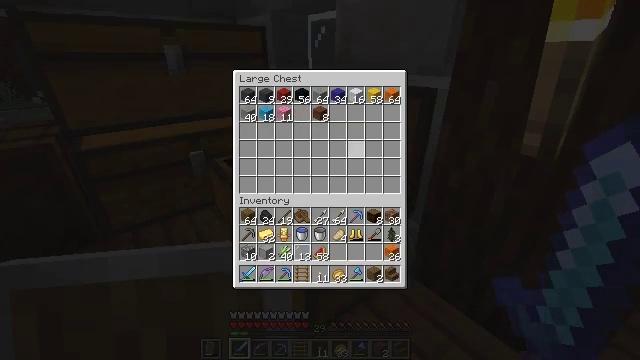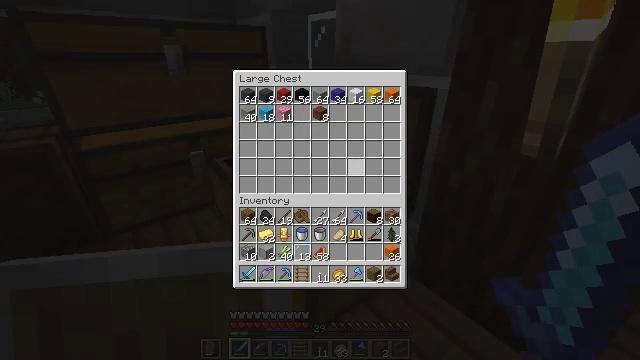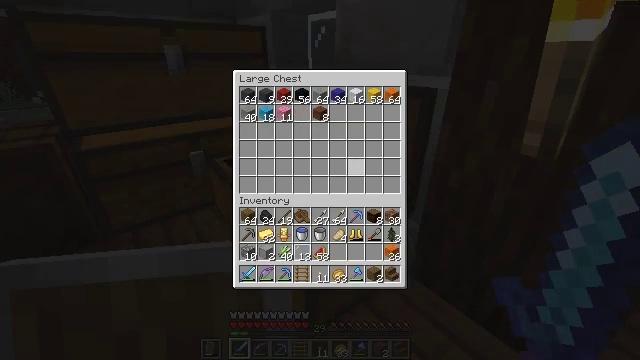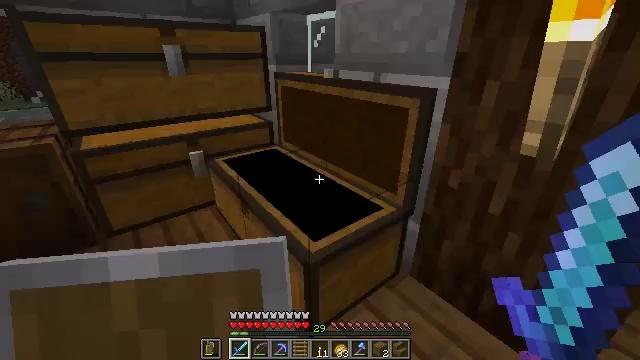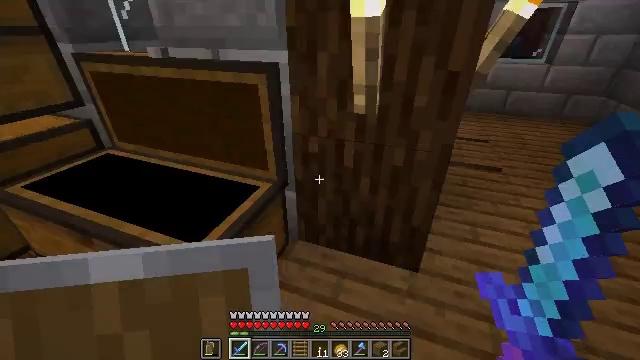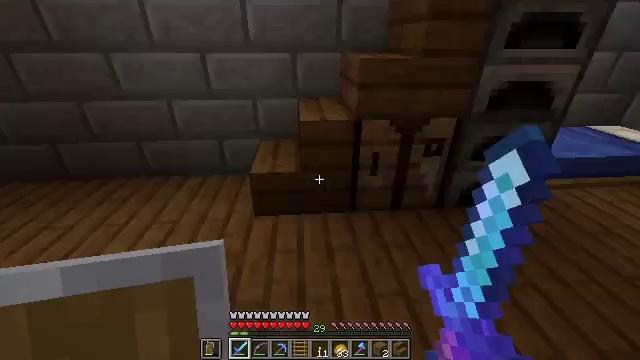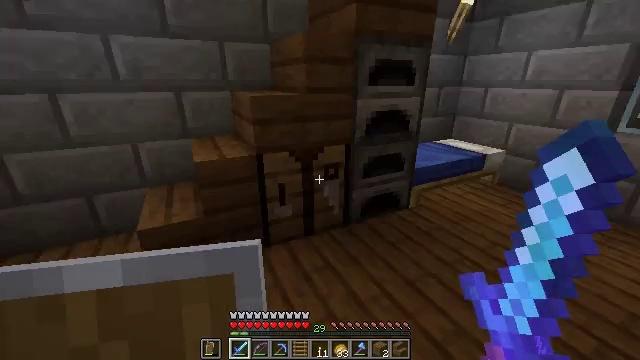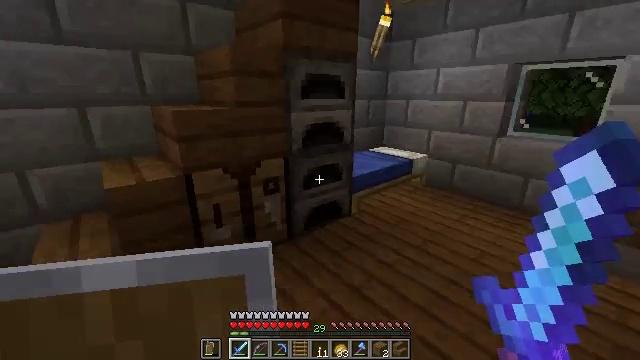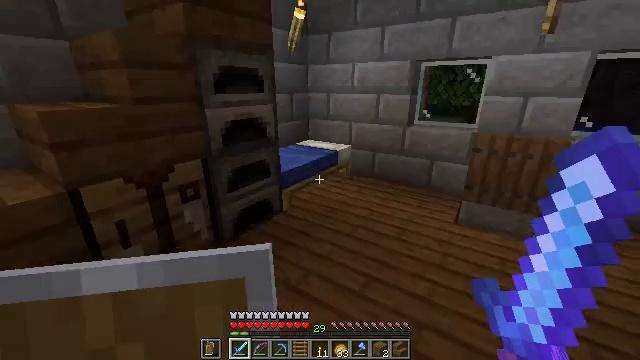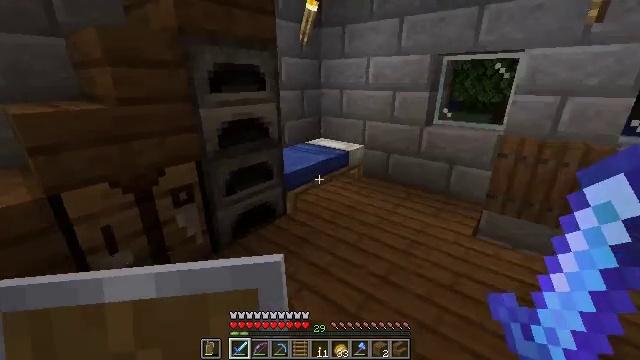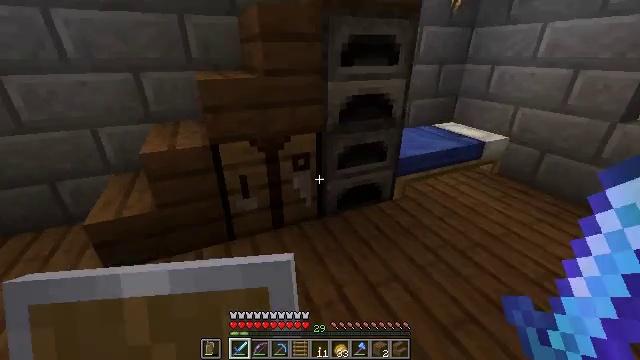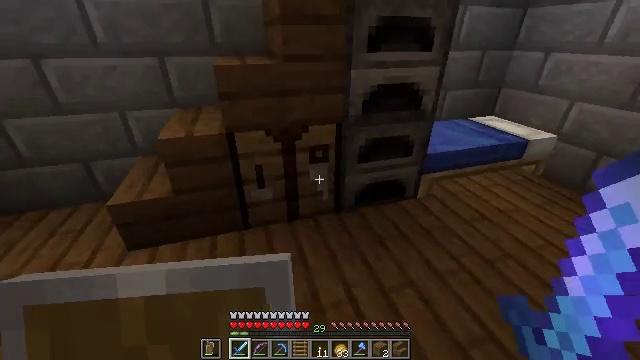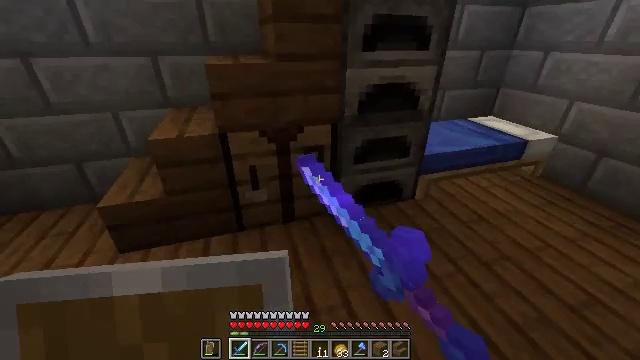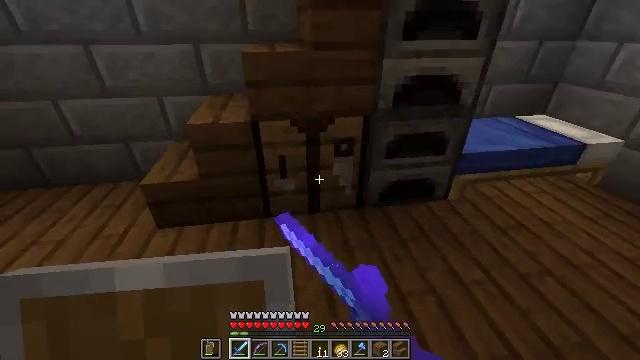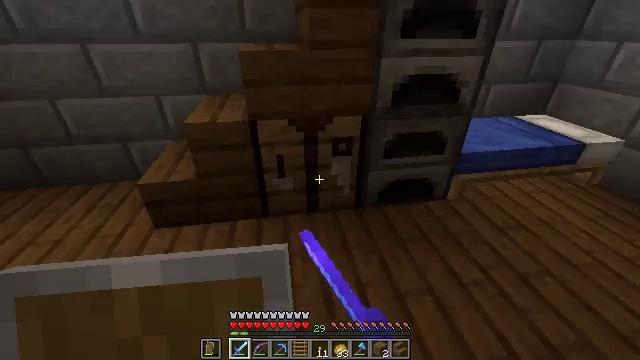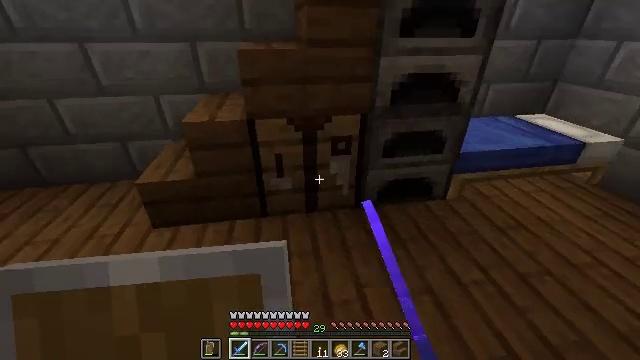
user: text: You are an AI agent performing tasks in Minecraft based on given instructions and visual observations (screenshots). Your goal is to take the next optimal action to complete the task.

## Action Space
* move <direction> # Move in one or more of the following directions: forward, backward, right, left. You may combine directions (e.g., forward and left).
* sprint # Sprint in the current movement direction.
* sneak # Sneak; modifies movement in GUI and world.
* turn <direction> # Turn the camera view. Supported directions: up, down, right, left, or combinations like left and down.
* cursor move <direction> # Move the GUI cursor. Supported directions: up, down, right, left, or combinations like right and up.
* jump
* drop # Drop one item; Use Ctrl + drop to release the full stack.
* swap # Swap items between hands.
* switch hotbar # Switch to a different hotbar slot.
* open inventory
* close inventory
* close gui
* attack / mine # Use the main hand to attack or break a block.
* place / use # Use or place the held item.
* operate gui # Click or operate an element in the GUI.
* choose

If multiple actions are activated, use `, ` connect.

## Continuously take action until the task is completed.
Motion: motion action
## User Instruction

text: Put the wool and dye in the crafting grid to craft an orange bed.
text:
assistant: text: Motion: cursor move down
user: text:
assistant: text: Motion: no_op
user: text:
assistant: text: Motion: no_op
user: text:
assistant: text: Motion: turn right and down, close gui
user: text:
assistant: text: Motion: turn right and up
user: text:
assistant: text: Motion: turn right and up
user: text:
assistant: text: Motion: move forward and move right, turn right and up
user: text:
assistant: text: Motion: move forward and move right, turn right and down
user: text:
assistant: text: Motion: move forward and move right, turn left and down
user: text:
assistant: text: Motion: move forward, turn left and down
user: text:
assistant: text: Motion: turn left and down, use / place
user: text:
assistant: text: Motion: use / place
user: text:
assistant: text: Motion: turn left and down
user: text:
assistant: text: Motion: no_op
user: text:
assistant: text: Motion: no_op
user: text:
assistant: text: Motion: open gui
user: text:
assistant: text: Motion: cursor move left
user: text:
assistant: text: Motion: cursor move left
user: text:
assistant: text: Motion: cursor move left
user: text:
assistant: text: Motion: cursor move left and down
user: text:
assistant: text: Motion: cursor move left
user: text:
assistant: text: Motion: operate gui
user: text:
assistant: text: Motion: no_op
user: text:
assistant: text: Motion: cursor move up
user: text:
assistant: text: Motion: cursor move right and up, operate gui
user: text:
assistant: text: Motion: no_op
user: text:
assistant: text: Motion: no_op
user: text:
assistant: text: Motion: no_op
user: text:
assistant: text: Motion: no_op
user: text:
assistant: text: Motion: no_op